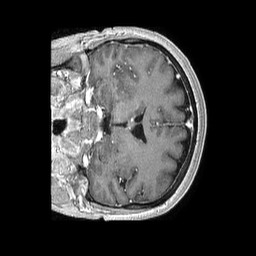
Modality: T1w
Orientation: coronal
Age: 55
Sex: female
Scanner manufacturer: philips
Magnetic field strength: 1.5 T
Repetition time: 0.007785 s
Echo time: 0.003597 s